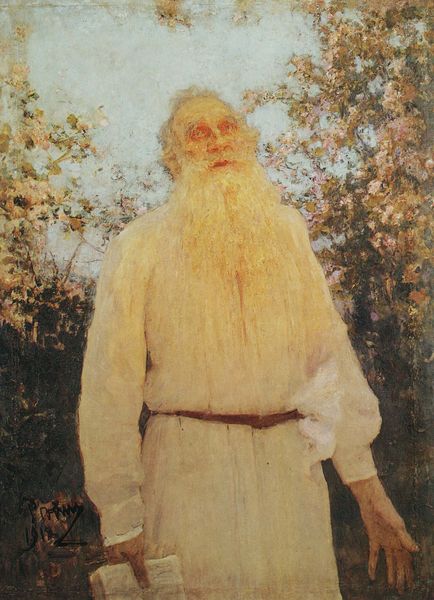
Titel: Bildnis Tolstoj im Obstgarten
Künstler: Ilja Repin
Standort: Moskau
Institution: Tolstoj-Museum
Schlagwörter: baum, blau, blätter, dunkel, gemälde, hand, himmel, kopf, körper, mann, schatten, weiß, bäume, grün, äste, blumen, braun, grau, hell, hintergrund, kleid, licht, mund, nase, schwarz, stirn, blick, blüte, blüten, gras, gürtel, park, rosen, rot, tuch, wiese, wolke, symbolismus, alt, bart, hemd, arm, arme, augen, bärtig, gesicht, kleidung, mensch, stehen, vollbart, bildnis, hände, portrait, porträt, signatur, öl, ast, gräser, natur, büsche, sonne, sträucher, gewand, haare, kutte, mantel, stehend, blatt, person, rosa, wald, garten, hellblau, sommer, papier, alter mann, russland, steif, starr, frühling, oben, außen, alter, greis, buch, draußen, lichtung, gespenst, augenhöhlen, flora, heft, erleuchtet, müde, priester, fauna, mönch, bucj, druide, rasputin, simbolismus, senior, erstarrt, bllick, blutunterlaufen, gürteö, kittel., weiser mann, weisser mann, weiseer mann